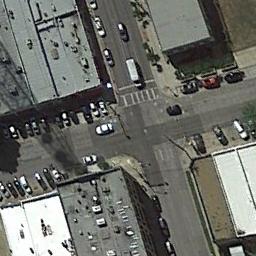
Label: intersection